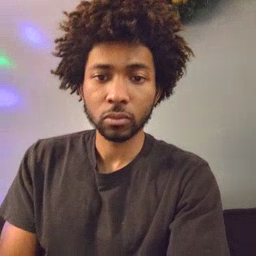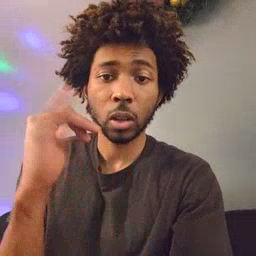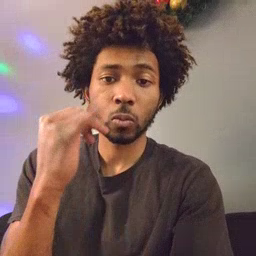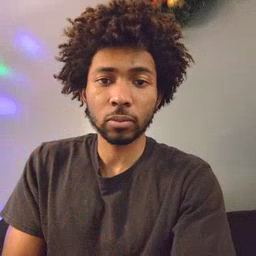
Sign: yellow